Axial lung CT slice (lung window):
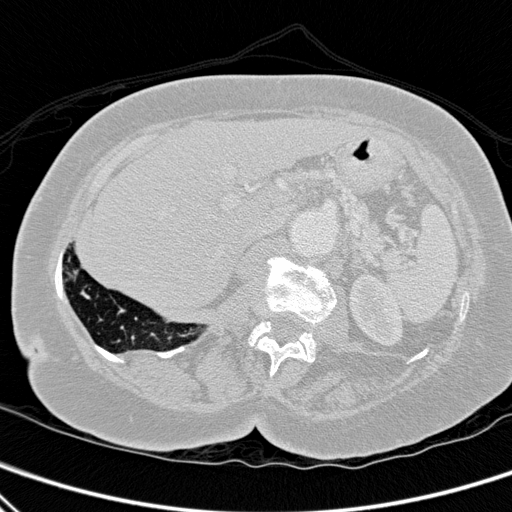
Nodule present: no